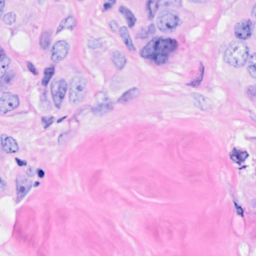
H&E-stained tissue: Breast